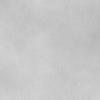
Atmospheric dust classification: dusty